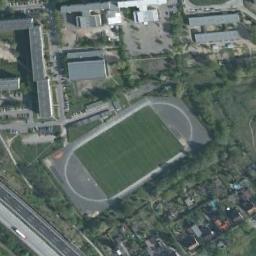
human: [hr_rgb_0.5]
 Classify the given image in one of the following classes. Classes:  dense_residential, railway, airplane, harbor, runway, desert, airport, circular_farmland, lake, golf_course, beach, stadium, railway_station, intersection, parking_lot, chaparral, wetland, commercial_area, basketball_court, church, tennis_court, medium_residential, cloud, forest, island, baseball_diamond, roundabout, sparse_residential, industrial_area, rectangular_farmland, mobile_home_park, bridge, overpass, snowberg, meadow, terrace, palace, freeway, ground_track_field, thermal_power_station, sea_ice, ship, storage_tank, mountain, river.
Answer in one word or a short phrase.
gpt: ground_track_field